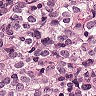
Metastatic tissue present: yes